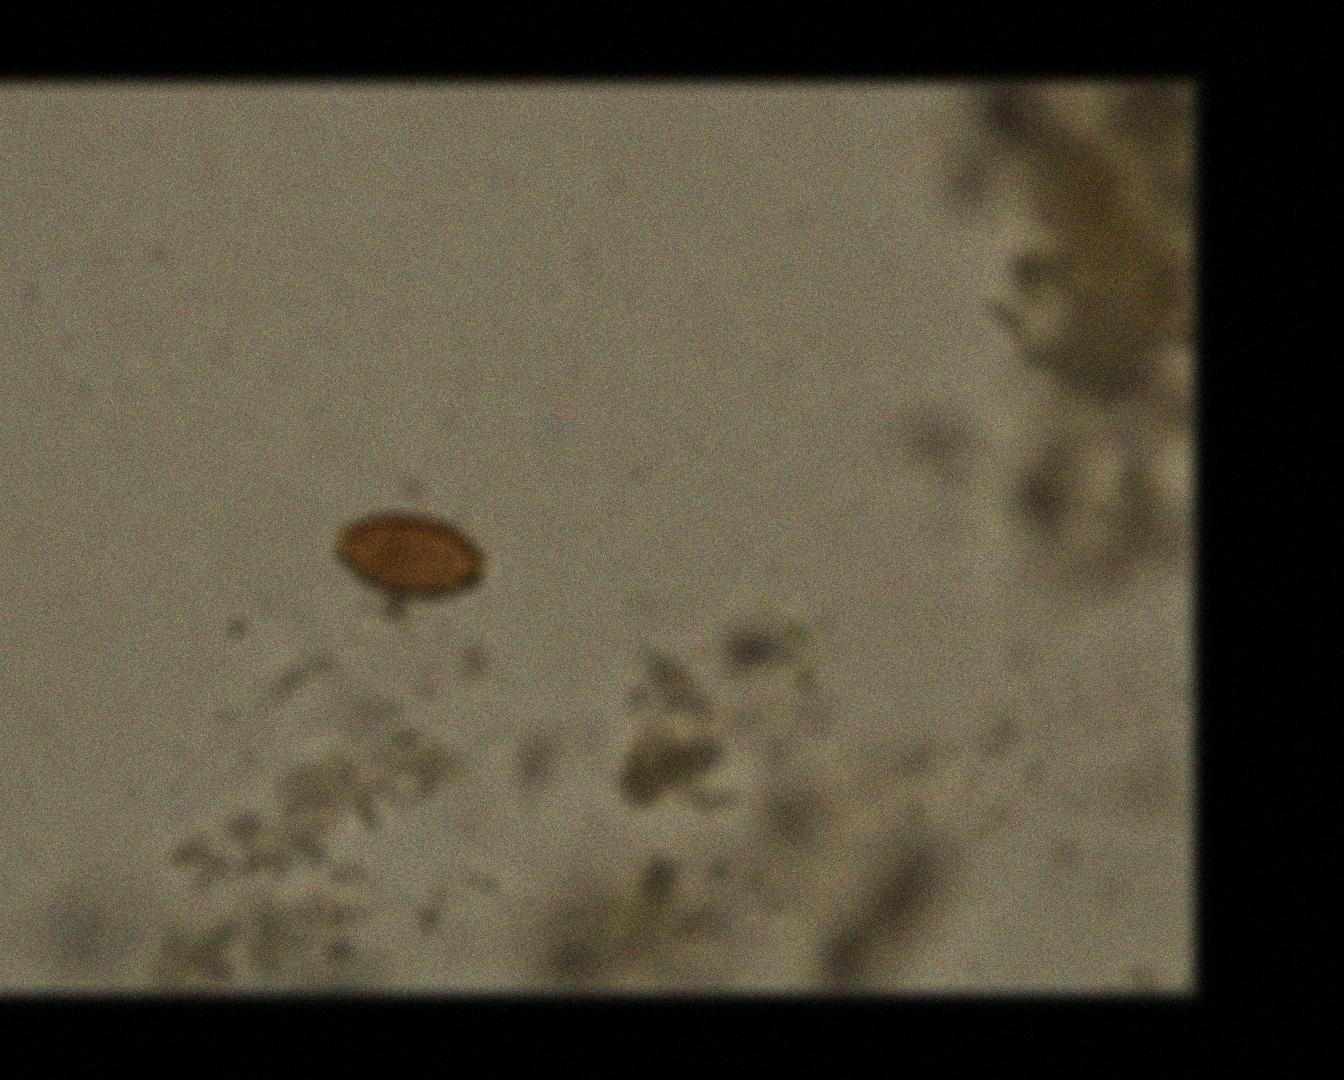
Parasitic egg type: Trichuris trichiura